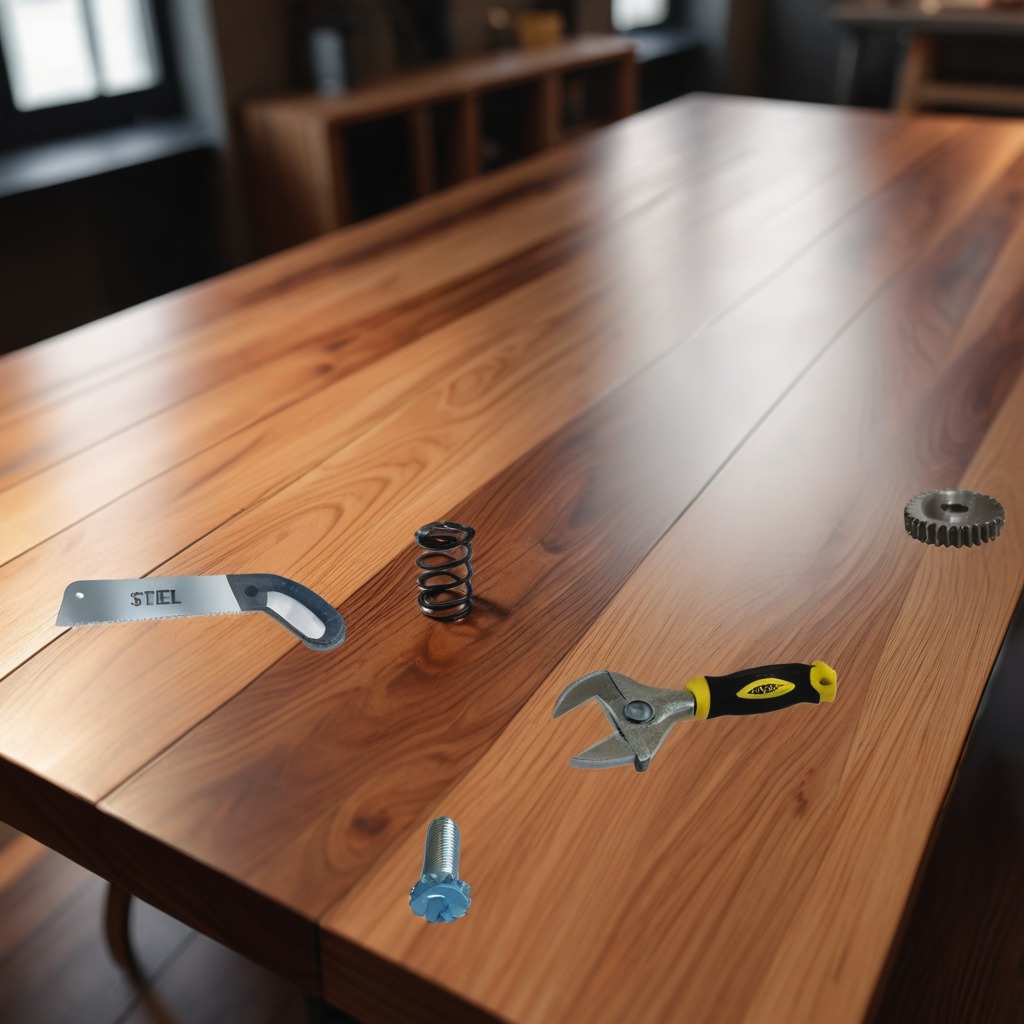
A steel gear with teeth, a metal machine screw, a coiled metal spring, a handheld metal saw, and a wrench are lying on the wooden table in a carpentry studio.